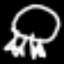
Label: frog